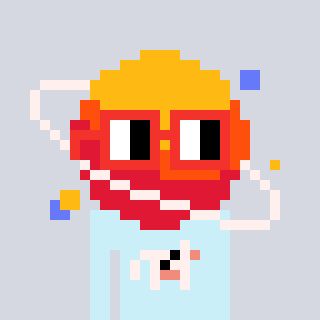
a pixel art character with square red glasses, a saturn-shaped head and a cold-colored body on a cool background